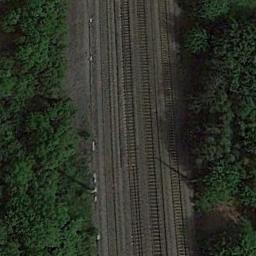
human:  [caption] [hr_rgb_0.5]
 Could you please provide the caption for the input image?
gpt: These railways go through a forest .

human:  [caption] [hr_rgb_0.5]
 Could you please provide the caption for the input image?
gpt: There are many trees around the railway .

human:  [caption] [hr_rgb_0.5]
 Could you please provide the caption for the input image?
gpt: There is a train passing by in the picture .

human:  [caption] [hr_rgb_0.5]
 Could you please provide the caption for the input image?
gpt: The railway is next to some trees .

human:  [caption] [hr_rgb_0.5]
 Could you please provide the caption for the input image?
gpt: There are many green trees beside the railway .